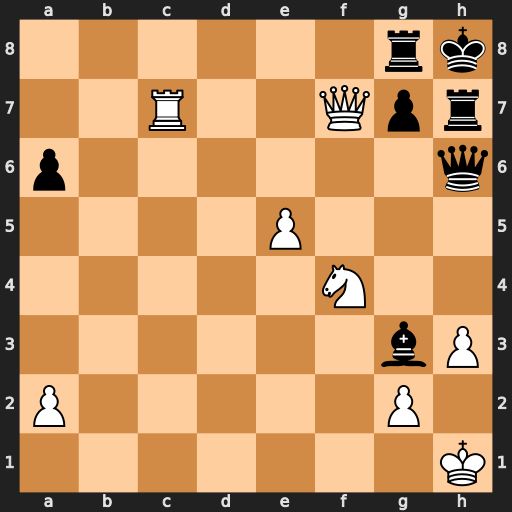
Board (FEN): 6rk/2R2Qpr/p6q/4P3/5N2/6bP/P5P1/7K
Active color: w
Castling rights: -
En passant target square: -
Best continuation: Ng6+ Qxg6 Qxg6